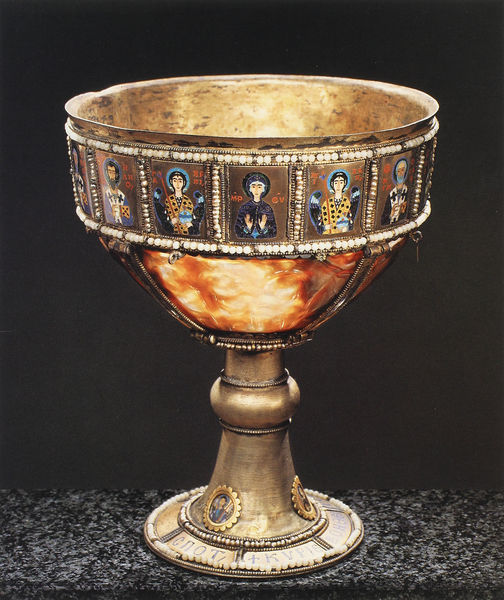
Titel: Kelch des Kaisers Romanos
Standort: Herstellungsort: Konstantinopel (EU - Türkei)
Institution: Venedig, Museo Marciano
Schlagwörter: blau, stehen, bild, gold, kelch, edelsteine, perlen, rund, engel, schrift, figuren, bischof, metall, fuss, medaillon, österreich, verziert, heiligenschein, mittelalter, bischöfe, heilige, nodus, email, kuppa, ikonen, cuppa, bischif, tassilo, goldener kelch, ornamete, tassilokelch, kirchegral